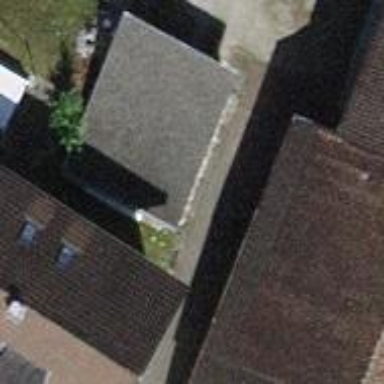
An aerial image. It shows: View of roof of building.